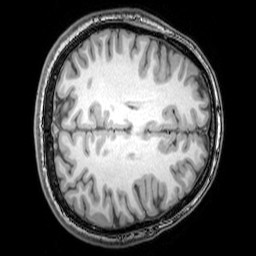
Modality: T1w
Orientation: axial
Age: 25
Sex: male
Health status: healthy
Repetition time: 0.081 s
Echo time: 0.037 s